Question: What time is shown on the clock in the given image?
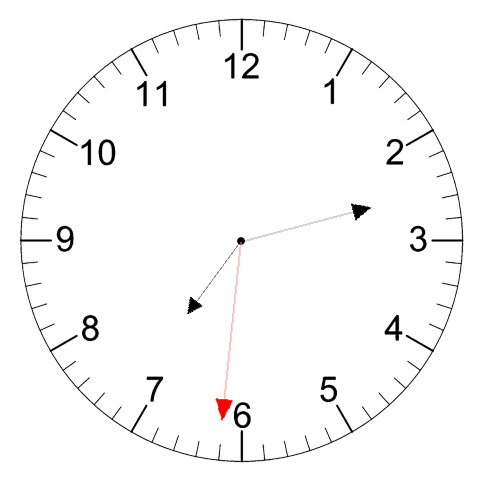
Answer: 07:12:31